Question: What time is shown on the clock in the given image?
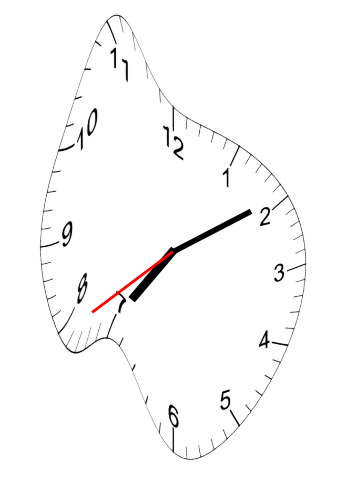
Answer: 07:09:39